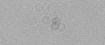
Label: camera_spot